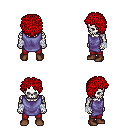
a pixel art fantasy rpg character, male body template, skeleton, chain tabard jacket, red pants, red curly afro hairstyle, white cloth bandages, brown shoes, four views (front, back, left, right), 2x2 character sprite sheet, small pixel art, hard edges, no anti-aliasing